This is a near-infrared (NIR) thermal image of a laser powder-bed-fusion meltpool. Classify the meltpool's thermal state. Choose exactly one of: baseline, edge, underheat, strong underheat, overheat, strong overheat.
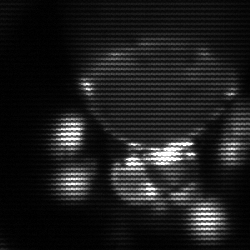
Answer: edge